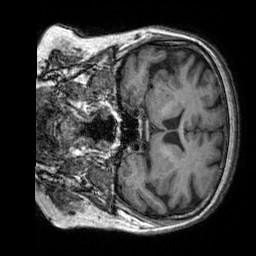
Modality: T1w
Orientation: coronal
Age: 67
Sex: female
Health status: healthy
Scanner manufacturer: siemens
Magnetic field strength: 3 T
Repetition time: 2.3 s
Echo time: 0.00303 s